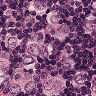
Metastatic tissue present: yes